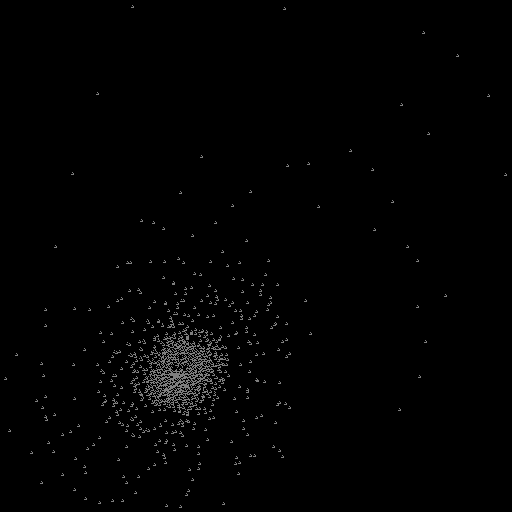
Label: supernova